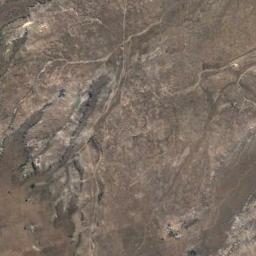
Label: desert